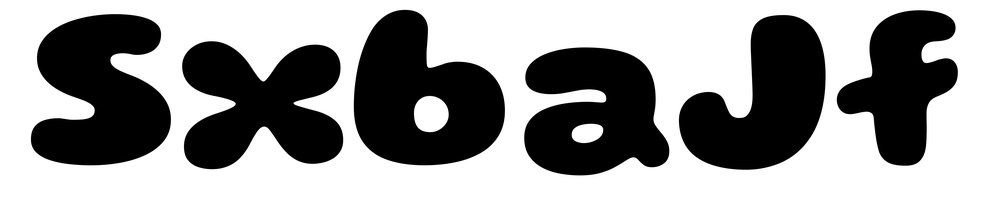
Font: Gluten_ExtraBold